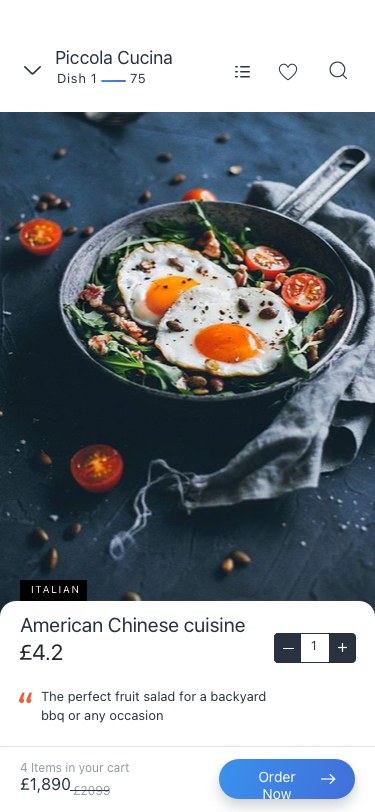
Text in this UI design:
Dish 1
75
Piccola Cucina
ITALIAN
American Chinese cuisine
£4.2
1
4 Items in your cart
Order Now
£1,890
£2099
The perfect fruit salad for a backyard bbq or any occasion